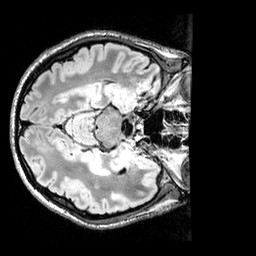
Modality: FLAIR
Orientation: axial
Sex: male
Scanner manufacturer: siemens
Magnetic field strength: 3 T
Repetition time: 5 s
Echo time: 0.395 s